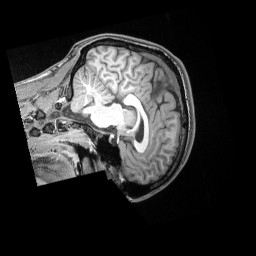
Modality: T1w
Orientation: sagittal
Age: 21
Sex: male
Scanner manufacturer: siemens
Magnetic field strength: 3 T
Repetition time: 2 s
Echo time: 0.00339 s